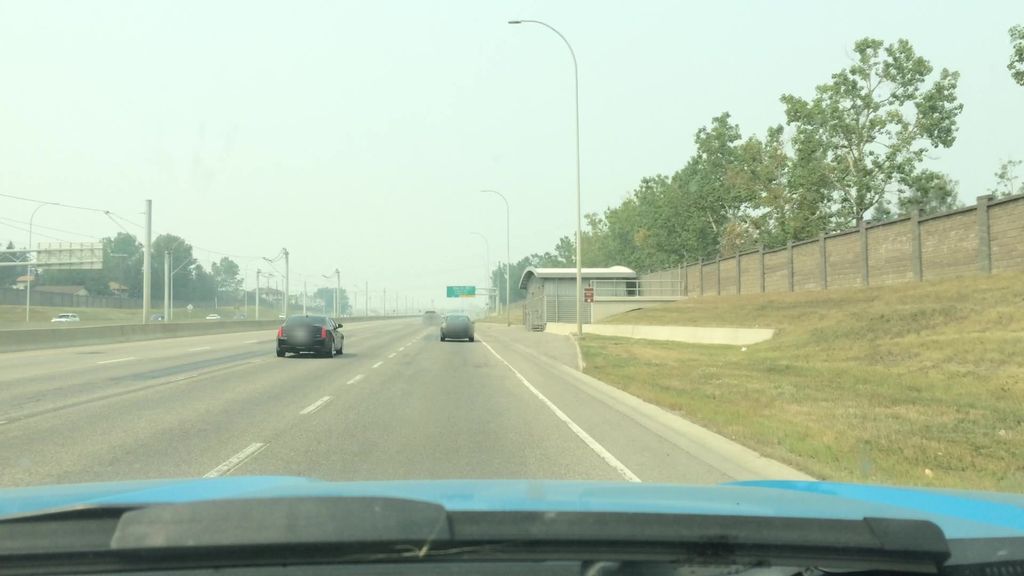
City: calgary